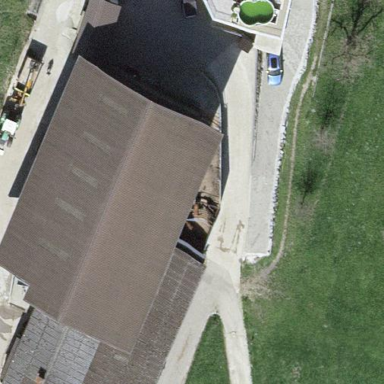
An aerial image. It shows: Farm building.